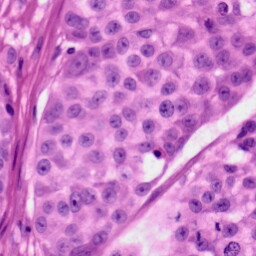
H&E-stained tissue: Skin